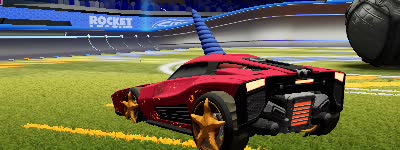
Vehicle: breakout